Question: I recently submitted a question '<URL>'
However, what I'd like to try and resolve is how can I achieve the vertical alignment if the link goes into two lines - e.g.

There is a jsfiddle (<URL> for what has currently been achieved.
Current HTML markup is;
'''
<div class="blockmenu">
<ul>
<li><a href="#!">item 1</a></li>
<li><a href="#!">item 2</a></li>
<li><a href="#!">item 3</a></li>
<li><a href="#!">item 4</a></li>
<li><a href="#!">item 5</a></li>
</ul>
</div>
'''
And CSS is currently;
'''
.blockmenu ul {
padding: 0px !important;
margin: 0px !important;
}
.blockmenu li {
padding: 0px !important;
margin: 0px !important;
list-style: none;
list-style-position: inside;
display: block;
position: relative;
width: 25%;
float: left;
}
.blockmenu li a {
height: 150px;
margin: 10px;
display: block;
text-align: center;
color: #fff;
line-height:150px;
}
.blockmenu li:nth-child(3n-2) a {
background: #e31937;
}
.blockmenu li:nth-child(3n-1) a {
background: #002f5f;
}
.blockmenu li:nth-child(3n) a {
background: #dcdcdd;
color: #58595b;
}
'''
Many thanks in advance.
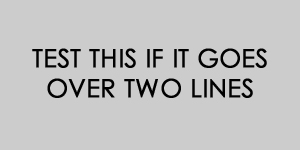
Answer: Instead of setting 'line-height' for your anchor, you can use 'display: table' on your list:
'''
.blockmenu li {
display: table;
}
'''
as well as 'display:table-cell;' and 'vertical-align:middle;' for your anchor:
'''
.blockmenu li a {
display:table-cell;
vertical-align:middle;
}
'''
<URL>